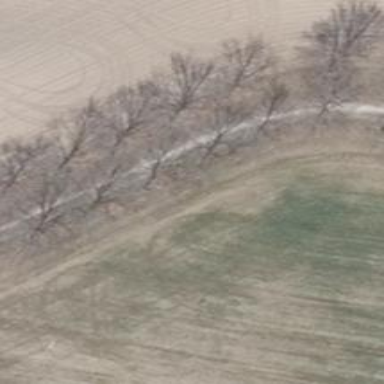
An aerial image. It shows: Deciduous broadleaved tree.